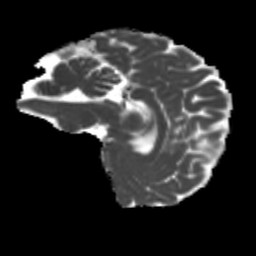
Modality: MD
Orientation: sagittal
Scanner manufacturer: siemens
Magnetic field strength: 3 T
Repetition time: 4 s
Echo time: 0.0594 s